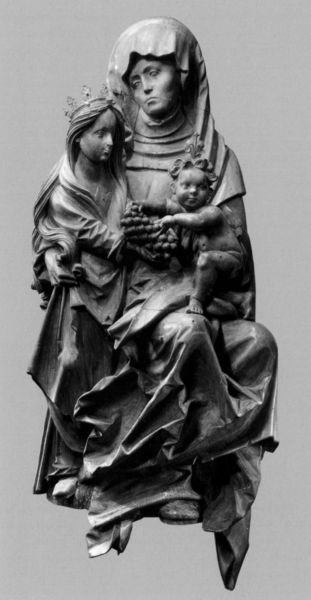
Titel: Hochaltar, Hl. Anna Selbdritt aus dem Gesprenge
Künstler: Meister H. L.
Standort: Breisach
Institution: Münster St. Stephanus
Schlagwörter: gruppe, umhang, weiß, mädchen, sitzen, finger, frau, grau, holz, kleid, marmor, schwarz, schleier, tuch, haube, arm, falten, tragen, hände, kirche, figur, gewand, haare, mantel, sitzend, gewänder, kind, mutter, person, frontal, gotik, krone, kinder, engel, skulptur, statue, trauben, kopfbedeckung, relief, zwei, baby, thron, wein, kopftuch, bronze, faltenwurf, plastik, knie, foto, fotografie, photographie, eisen, knabe, glaube, religion, schweben, jungfrau, kupfer, schwarzweiß, altar, schnitzerei, photo, schoss, gotisch, christus, jesus, pieta, mittelalter, andacht, traube, weintraube, heilig, maria, madonna, mutter gottes, marie, holzfigur, metal, aufnahme, christentum, sohn, geschnitzt, anna, kapuze, zwei kinder, jesuskind, spätgotik, andachtsbild, rundplastik, mittelater, vermählung, passion, skluptur, schos, himmelskönigin, gewandt, riemenschneider, schnitzfigur, faltenwurd, schitzerei, holzfiguren, anna selbdritt, halbrelief, selbdritt, heilige anna, maria selbdritt, nordalpin, selbstdritt, verweis, faltengewand, konfession, ment, schwarzäweiß